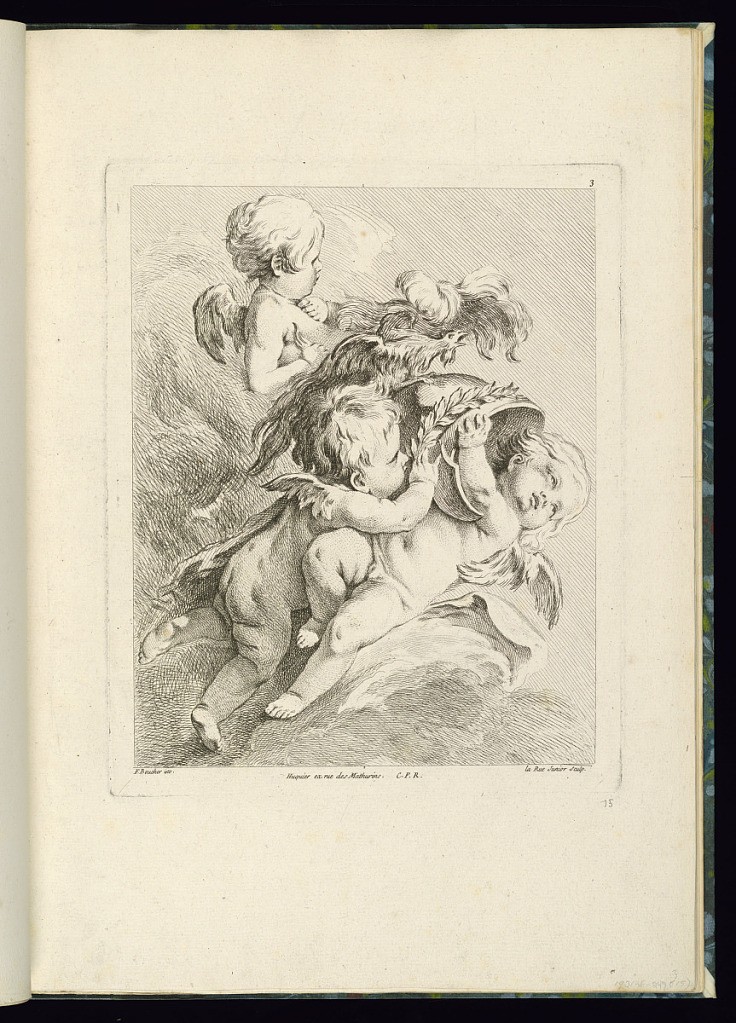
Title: Three Putti
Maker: François Boucher, French, 1703–1770
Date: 1749–61
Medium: Etching on laid paper
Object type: Print
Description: Three winged putti in the clouds holding a feathered helmet with a bird on top and a piece of fabric wrapping around them. The plate is signed and numbered.